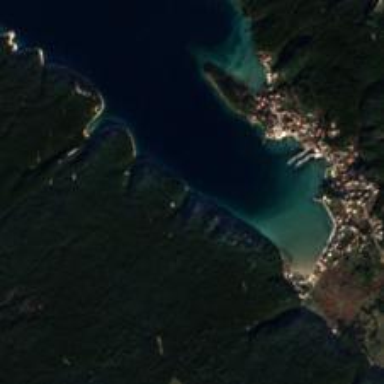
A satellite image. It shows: Beautiful bay with natural surroundings.